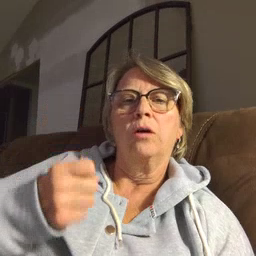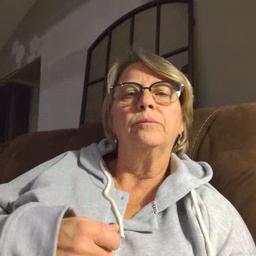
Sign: car